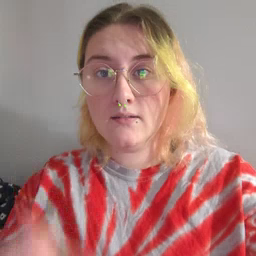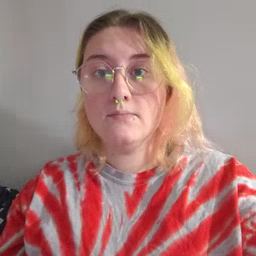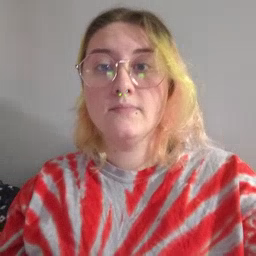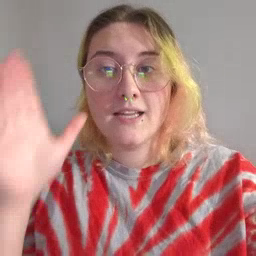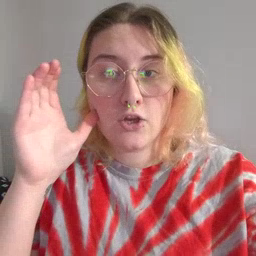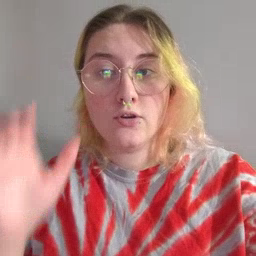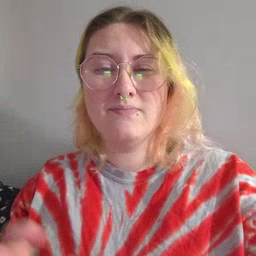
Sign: hear